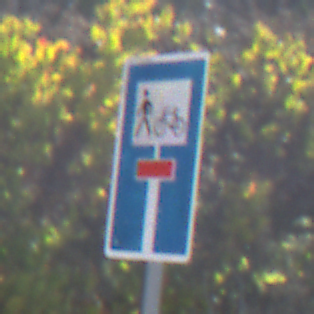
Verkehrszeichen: SackgasseRadverkehrFussgaengerDurchlaessig
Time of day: MorningAfternoon
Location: Outdoor (Nature)
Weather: Clear
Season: NotSpecified
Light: Natural